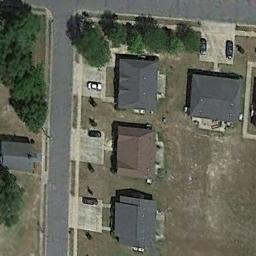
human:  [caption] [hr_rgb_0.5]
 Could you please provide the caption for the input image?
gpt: The medium residential area has some neatly arranged houses and trees on the grass and a road goes through the medium residential area .

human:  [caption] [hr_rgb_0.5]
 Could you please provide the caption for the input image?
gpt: There aren't many houses in the mid-sized area .

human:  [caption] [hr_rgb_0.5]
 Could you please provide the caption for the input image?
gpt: The medium residential is on the bare land next to the road .

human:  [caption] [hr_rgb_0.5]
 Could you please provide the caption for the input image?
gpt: There are many buildings in medium residential area .

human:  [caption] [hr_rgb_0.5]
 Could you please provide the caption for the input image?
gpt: There are three black buildings and a brown buildings on the medium residential area .